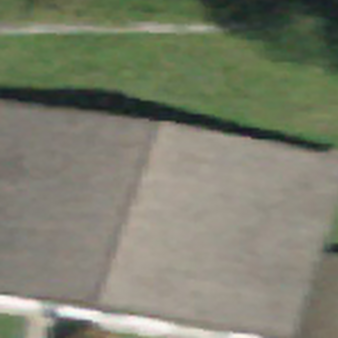
Label: other